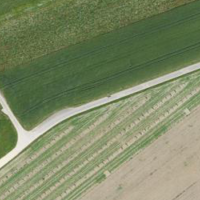
EUNIS habitat code: 52
Species observed at this site:
Corylus avellana